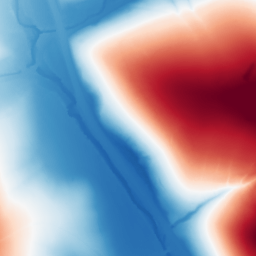
Category: trend_removal
Decomposition family: polynomial
Decomposition parameters: degree: 2
Upsampling method: quintic
Upsampling parameters: scale: 8
Upsampling scale: 8